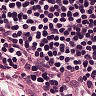
Metastatic tissue present: no